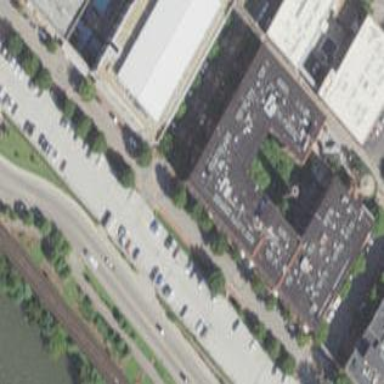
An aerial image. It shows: Multi-storey parking building.